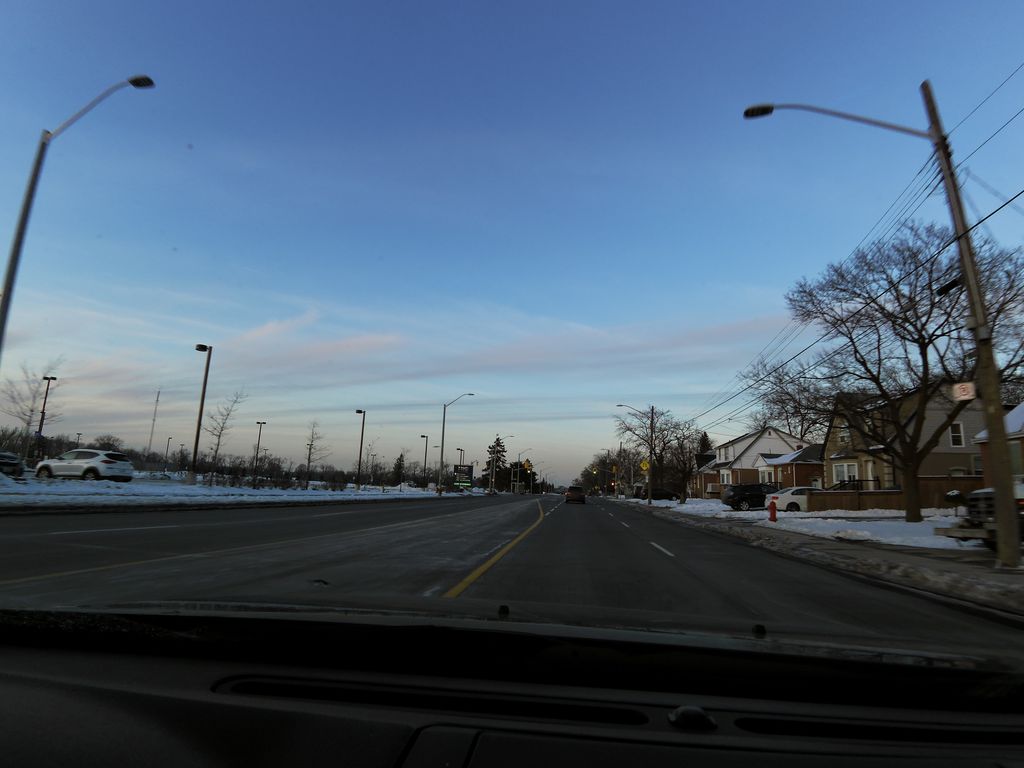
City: hamilton